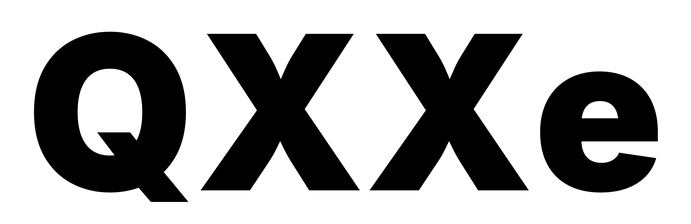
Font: Inter_Black